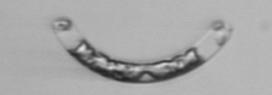
Label: Guinardia_striata